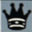
Piece: bQ